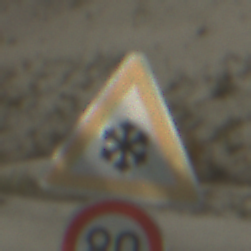
Verkehrszeichen: SchneeOderEisglaette
Zusatzzeichen unten: Geschwindigkeit80
Umgebung: Outdoor, Beach
Tageszeit: MorningAfternoon
Wetter: PartlyCloudy
Licht: Natural
Jahreszeit: NotSpecified
Kontrast: HighContrast